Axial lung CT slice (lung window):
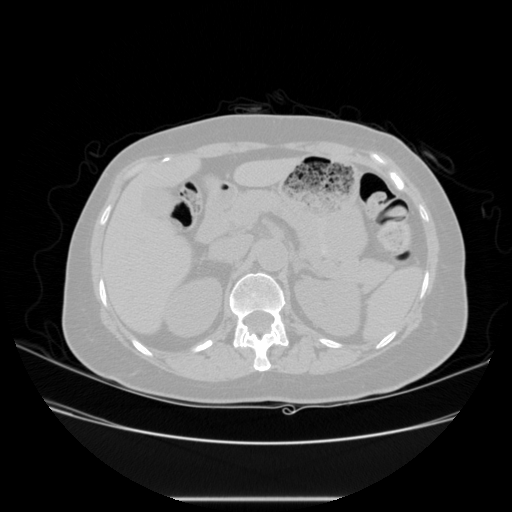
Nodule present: no